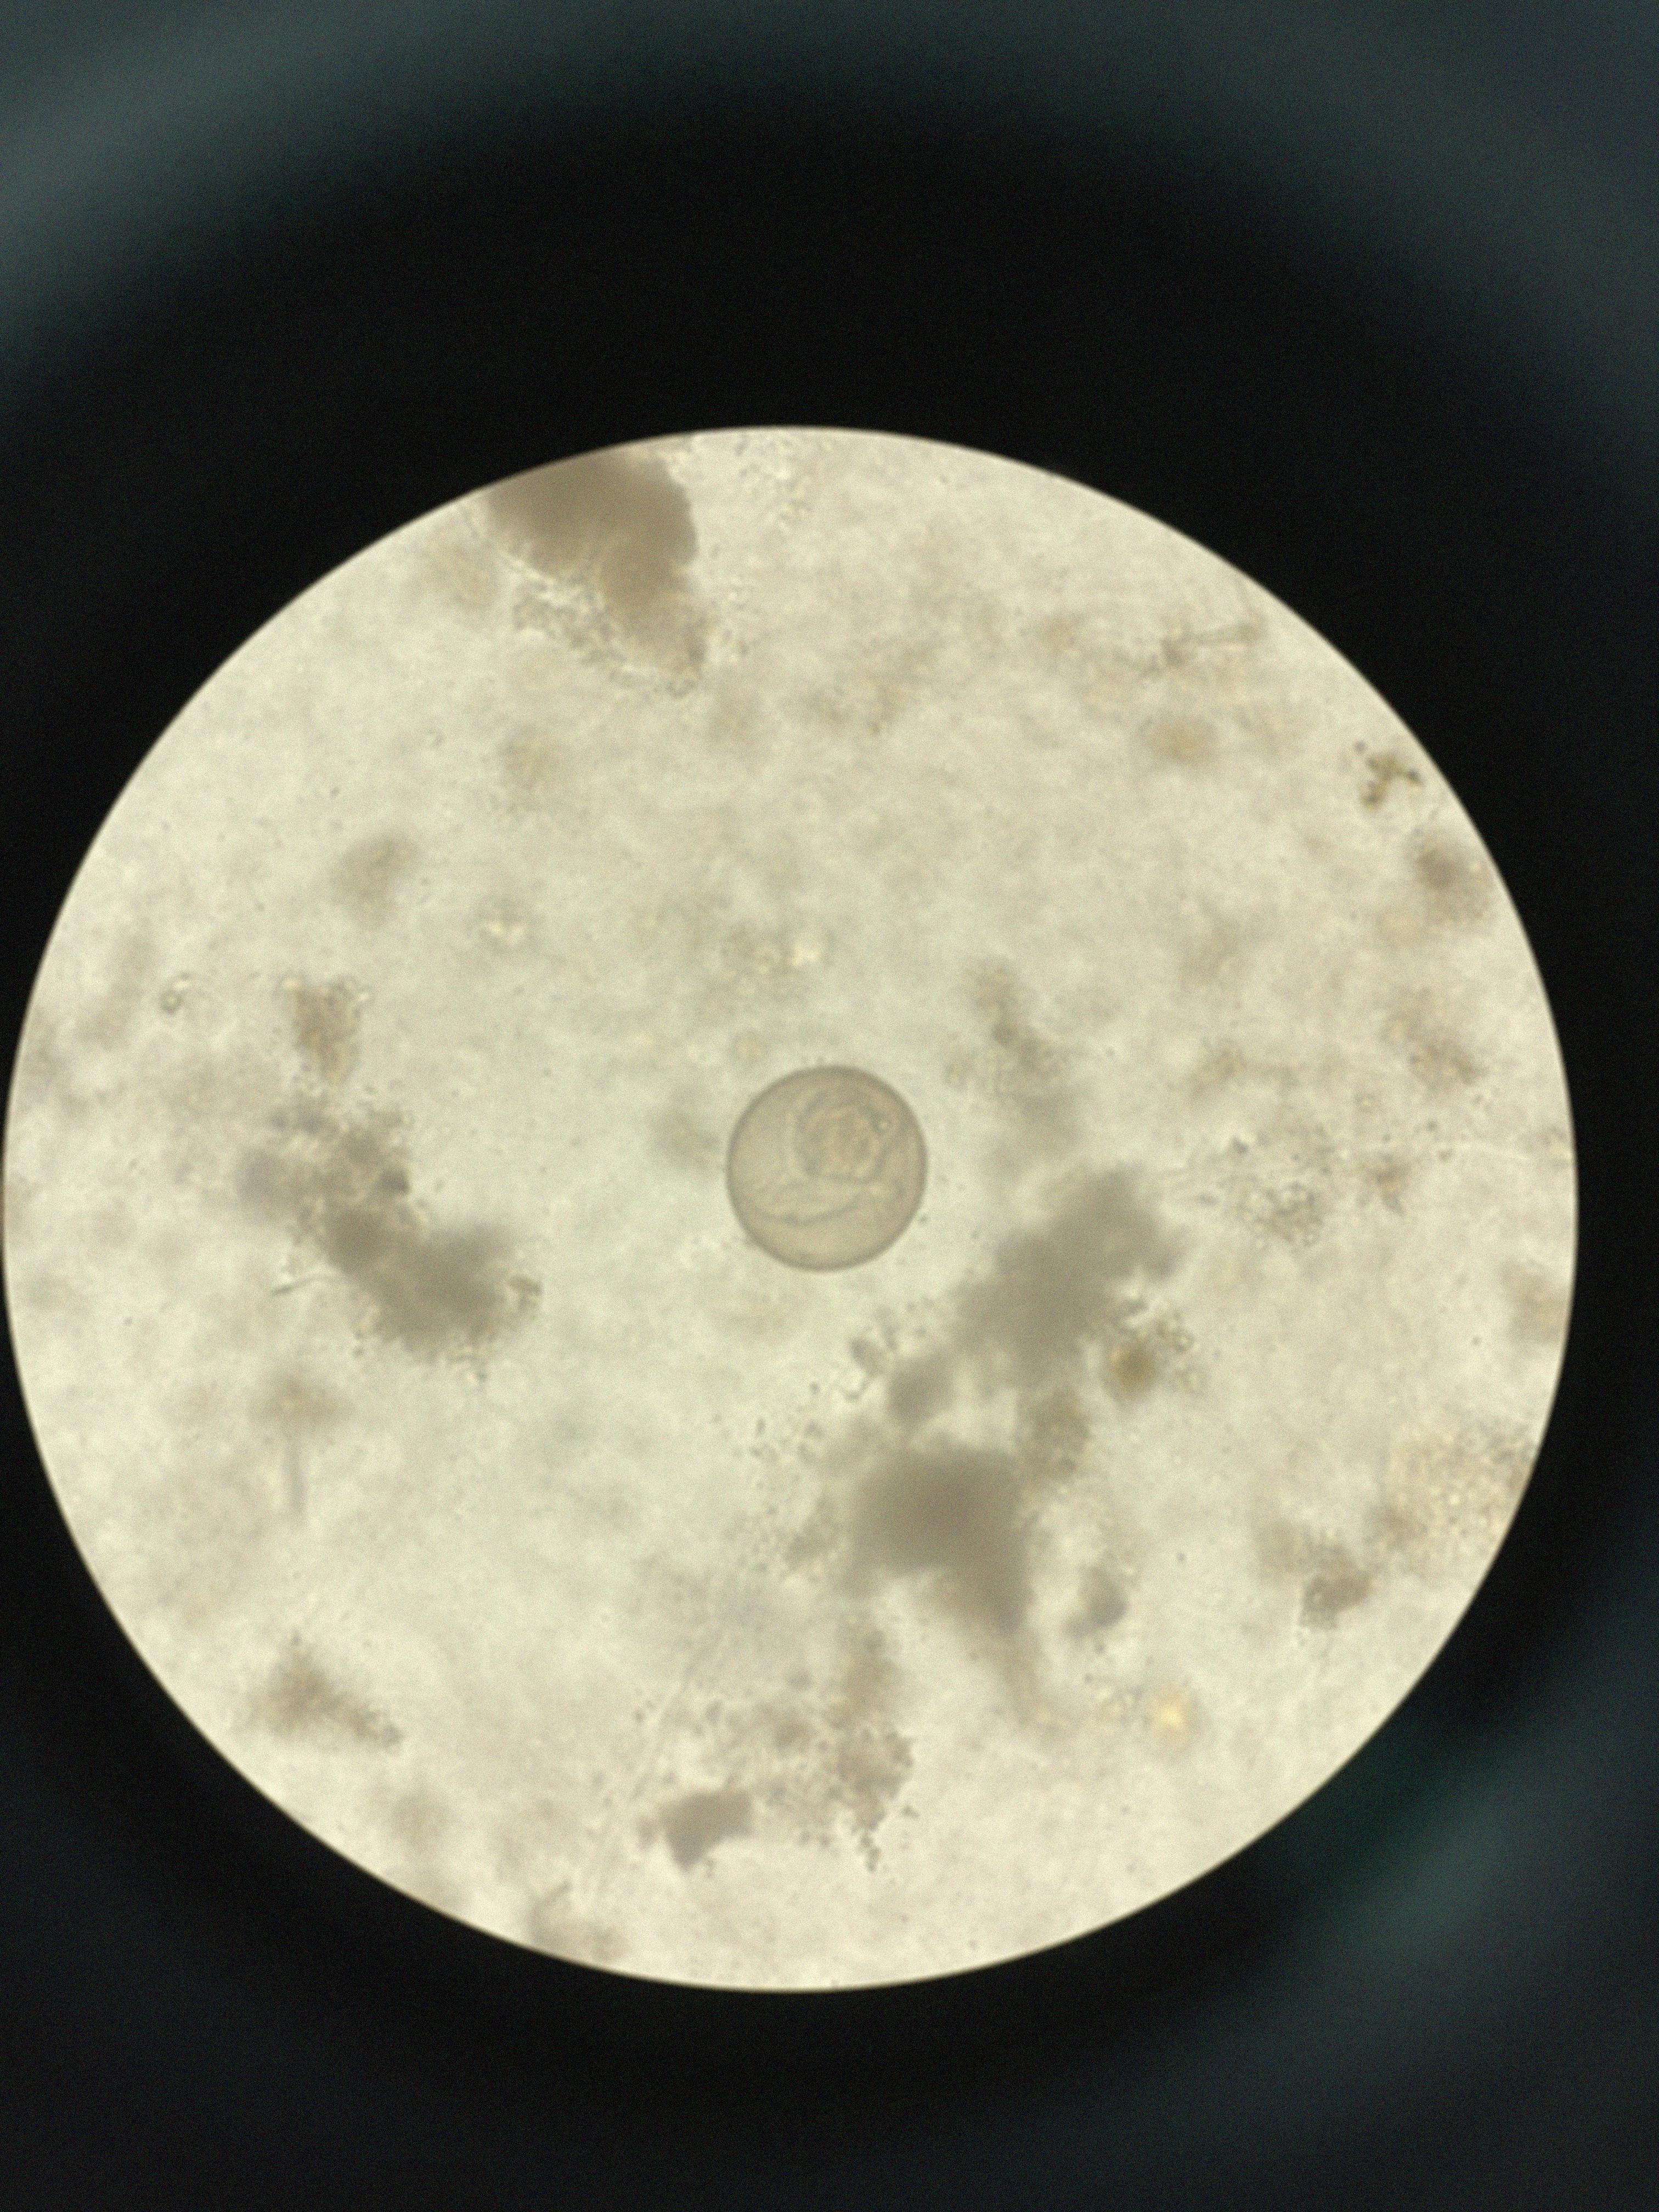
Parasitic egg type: Hymenolepis diminuta